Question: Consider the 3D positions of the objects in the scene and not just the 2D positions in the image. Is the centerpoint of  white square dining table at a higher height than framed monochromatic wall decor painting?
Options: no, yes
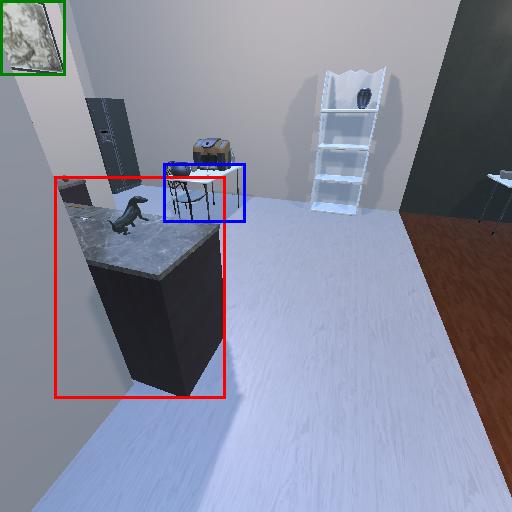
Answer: no